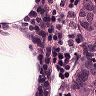
Metastatic tissue present: yes